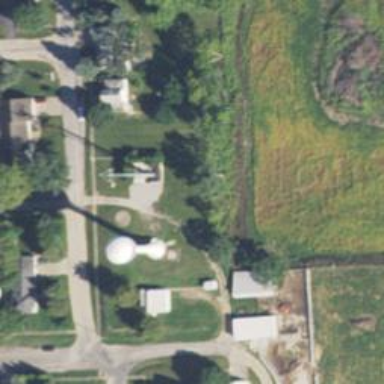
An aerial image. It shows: Water tower that is man-made.